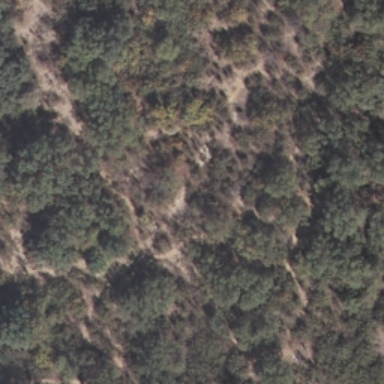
This is a forest with green and grey plants .